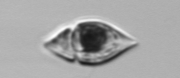
Label: Amphidinium